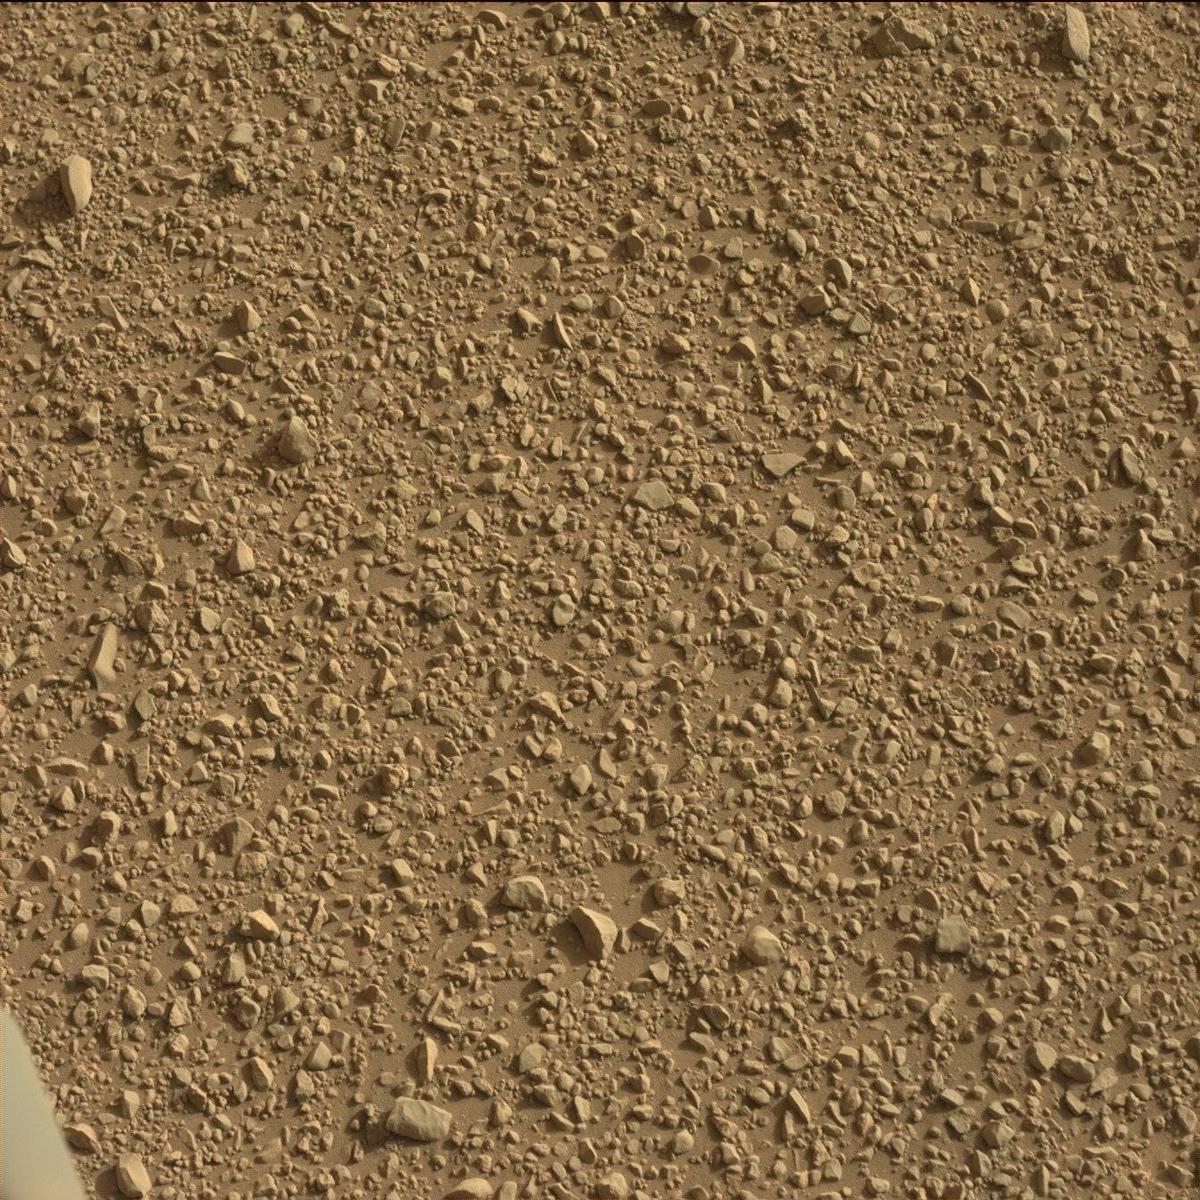
Terrain classes present: Bedrock, Rock, Rover, Sand / Soil